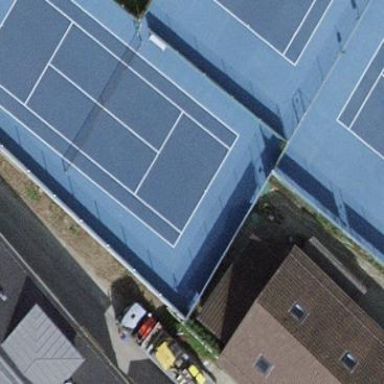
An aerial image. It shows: Tennis court on pitch.